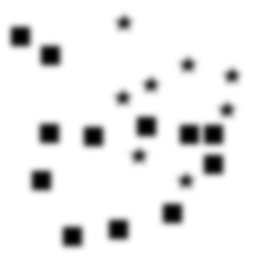
Squares: 12
Triangles: 0
Stars: 8
Total shapes: 20